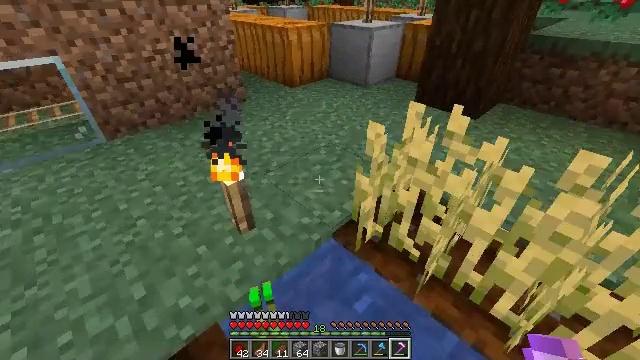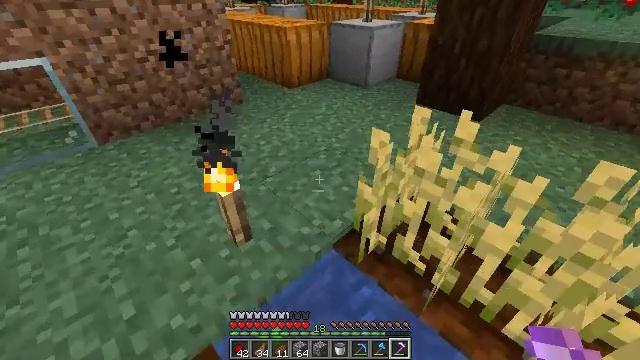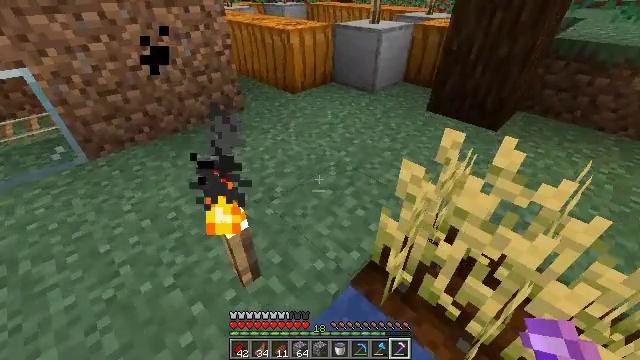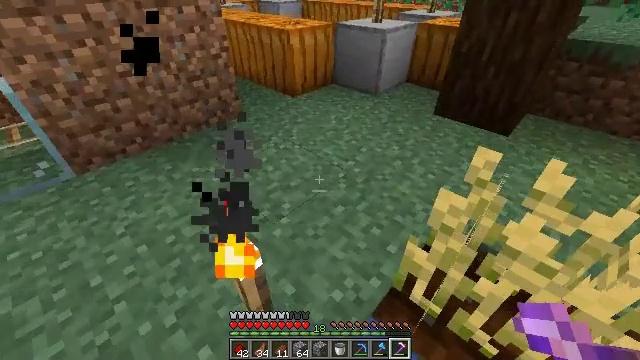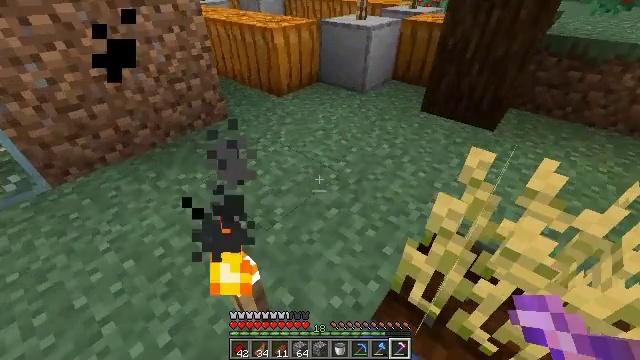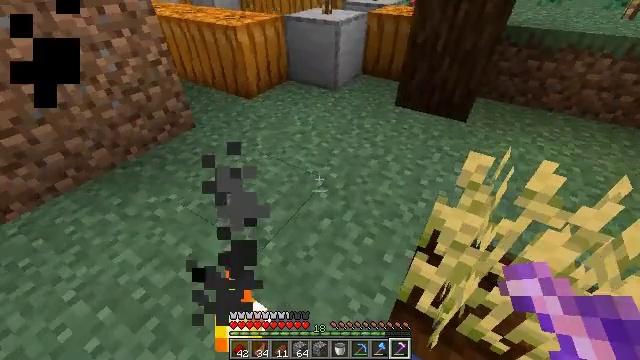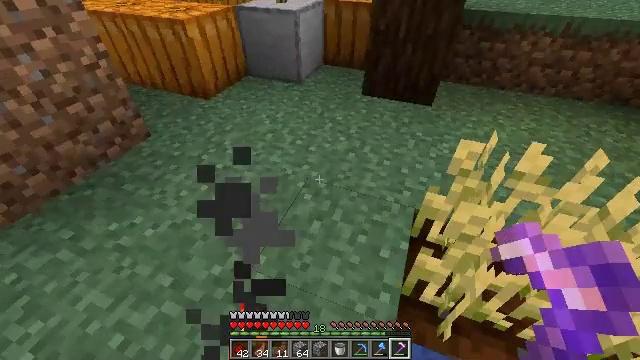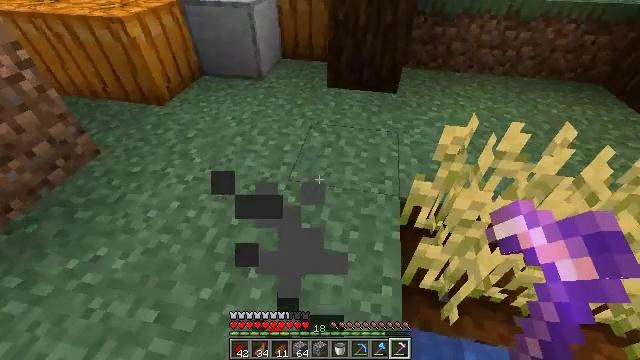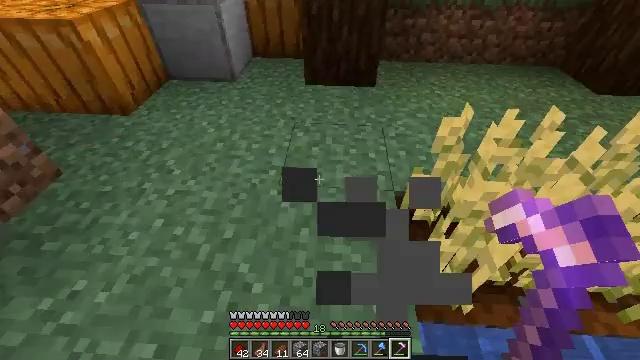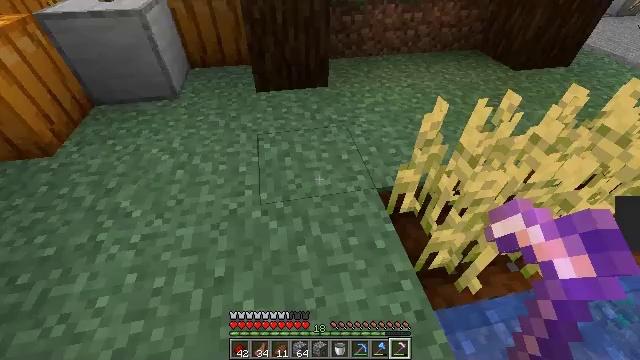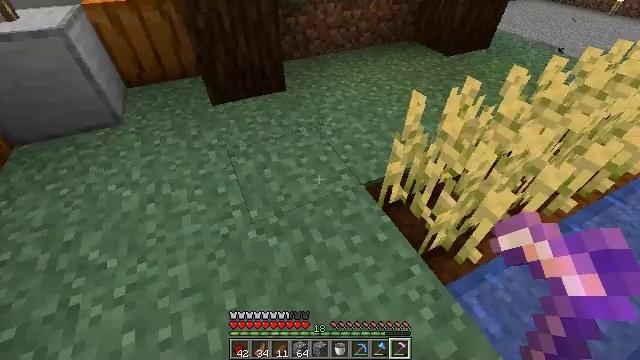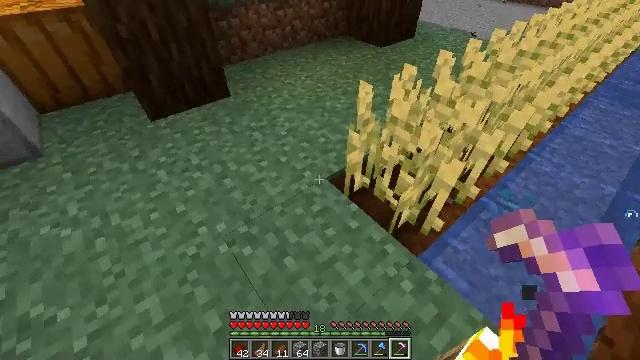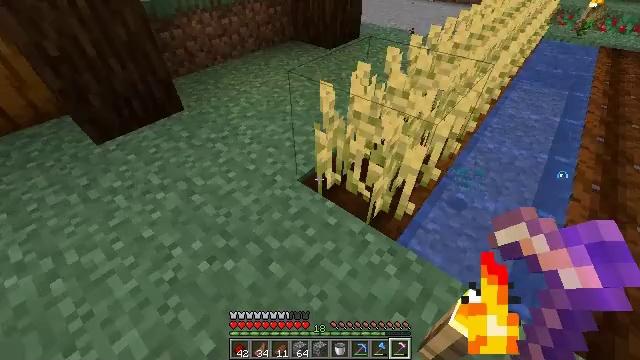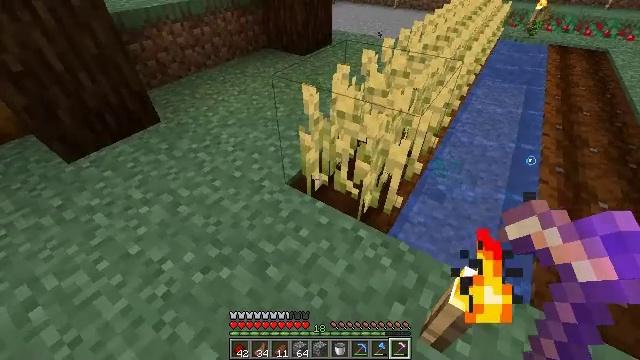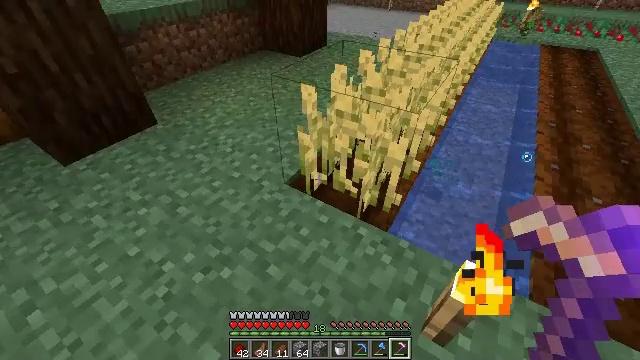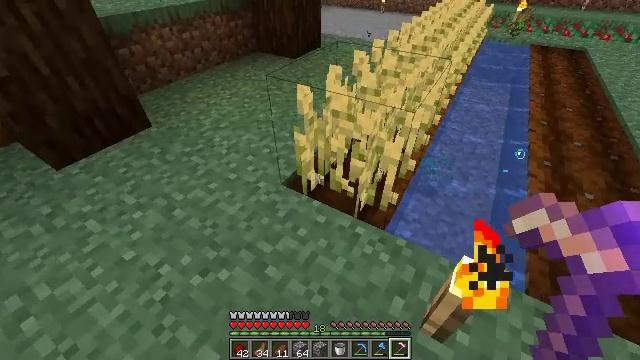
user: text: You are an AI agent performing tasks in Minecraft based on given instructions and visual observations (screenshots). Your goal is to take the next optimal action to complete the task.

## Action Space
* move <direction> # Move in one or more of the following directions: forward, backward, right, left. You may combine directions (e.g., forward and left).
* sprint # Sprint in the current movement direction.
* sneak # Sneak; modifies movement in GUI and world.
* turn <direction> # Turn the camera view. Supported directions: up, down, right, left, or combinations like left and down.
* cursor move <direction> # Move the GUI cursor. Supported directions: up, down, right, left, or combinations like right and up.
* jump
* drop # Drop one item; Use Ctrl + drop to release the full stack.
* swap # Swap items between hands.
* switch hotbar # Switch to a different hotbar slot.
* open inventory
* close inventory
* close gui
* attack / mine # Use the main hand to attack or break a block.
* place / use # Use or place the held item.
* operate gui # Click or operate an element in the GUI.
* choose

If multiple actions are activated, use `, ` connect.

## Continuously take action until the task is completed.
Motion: motion action
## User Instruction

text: Gather wheat by left-clicking on it.
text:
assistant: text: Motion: move forward and move left
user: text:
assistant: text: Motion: move forward and move left
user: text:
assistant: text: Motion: move forward and move left, turn right
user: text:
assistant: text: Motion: move forward and move left, turn right
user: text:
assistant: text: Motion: move forward and move left, turn right and down
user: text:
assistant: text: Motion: move forward and move left, turn right and down
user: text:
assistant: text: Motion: move forward and move left, turn right and down
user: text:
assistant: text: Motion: move forward and move left, turn right
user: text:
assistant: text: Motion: move left, turn right
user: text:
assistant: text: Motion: move left, turn right
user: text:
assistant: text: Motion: turn right
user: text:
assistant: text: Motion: turn right
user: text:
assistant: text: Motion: turn right and up
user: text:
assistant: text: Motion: turn right
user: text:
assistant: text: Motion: turn right
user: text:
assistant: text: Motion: turn right
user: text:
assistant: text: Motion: turn right
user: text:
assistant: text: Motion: turn right and up
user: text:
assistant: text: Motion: no_op
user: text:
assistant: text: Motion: attack / mine
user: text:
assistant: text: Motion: attack / mine
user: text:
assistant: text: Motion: move forward, turn right and up, attack / mine
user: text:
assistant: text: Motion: move forward and move left, turn right and up
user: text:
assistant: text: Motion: move forward and move left, turn right and up
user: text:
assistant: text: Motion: move forward, turn right and up
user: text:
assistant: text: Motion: move forward, turn right and up
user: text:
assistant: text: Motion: move forward, turn right
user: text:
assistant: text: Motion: move forward
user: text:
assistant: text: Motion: no_op
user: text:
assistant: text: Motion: attack / mine